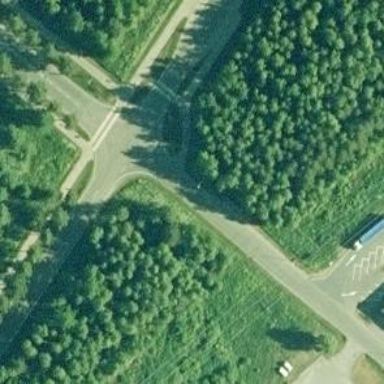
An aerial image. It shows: Road with "give way" sign.